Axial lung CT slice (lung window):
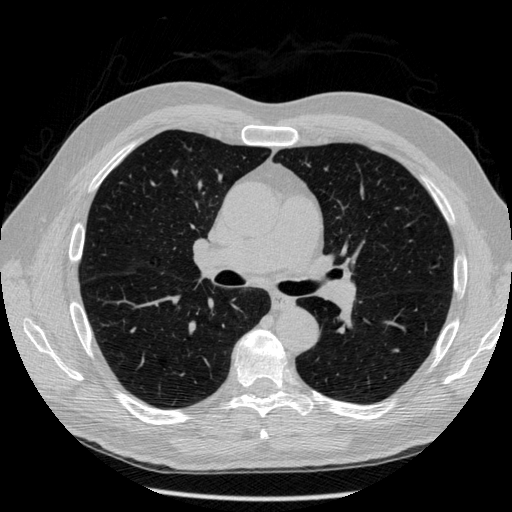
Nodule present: no